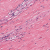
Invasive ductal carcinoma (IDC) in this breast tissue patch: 0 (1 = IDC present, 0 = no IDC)